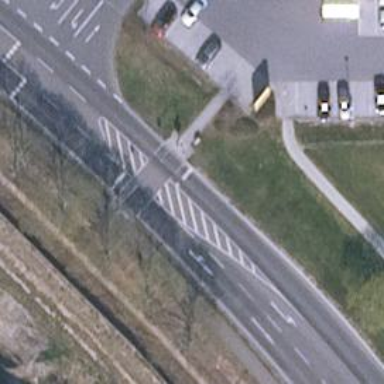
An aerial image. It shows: Pedestrian crossing with traffic signals.